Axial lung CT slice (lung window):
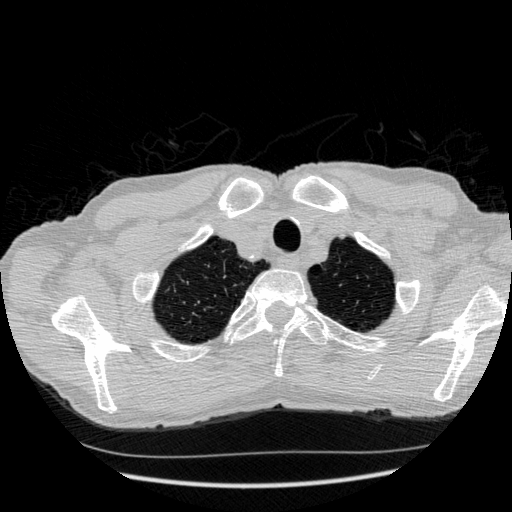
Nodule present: no